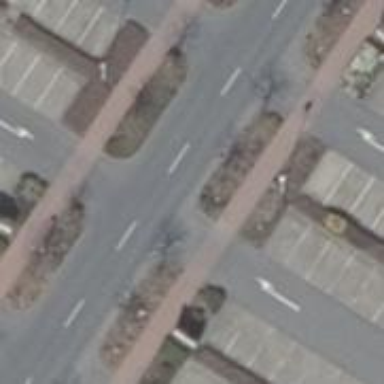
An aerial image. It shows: Asphalt parking aisle road.